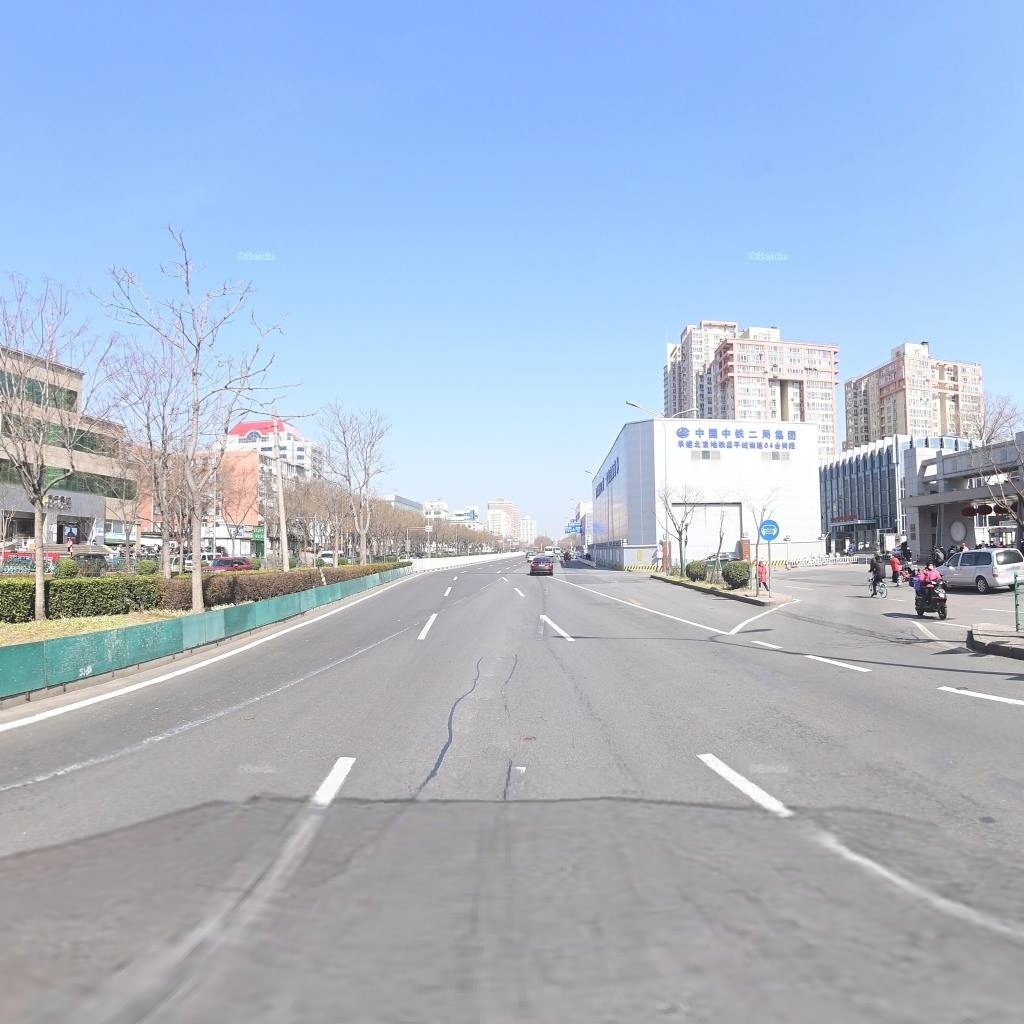
Region: Haidian
Road damage annotations: longitudinal patch, longitudinal patch, longitudinal patch